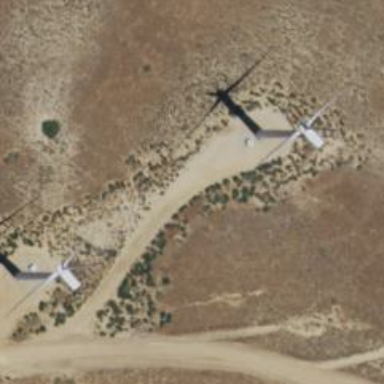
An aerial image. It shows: Wind generator powered by wind. The generator type is horizontal axis and it uses wind turbines.